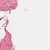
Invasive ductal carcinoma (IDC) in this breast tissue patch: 0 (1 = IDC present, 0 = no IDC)